Aerial crown-view tile of a tropical tree (Barro Colorado Island, Panama), acquired 20241014:
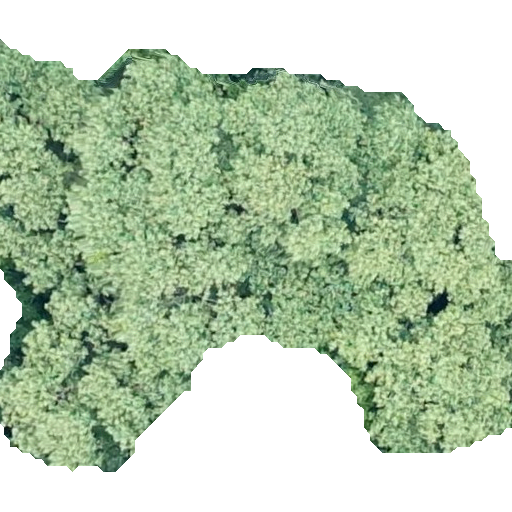
Species: Hieronyma alchorneoides
GBIF accepted scientific name: Hieronyma alchorneoides
Crown area: 301.526 m²